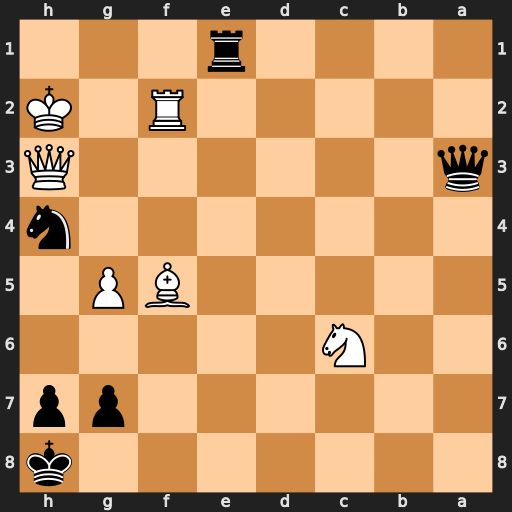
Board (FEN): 7k/6pp/2N5/5BP1/7n/q6Q/5R1K/4r3
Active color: b
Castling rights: -
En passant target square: -
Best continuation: Qd6+ Qg3 Rh1+ Kxh1 Qxg3 Ra2 Qf3+